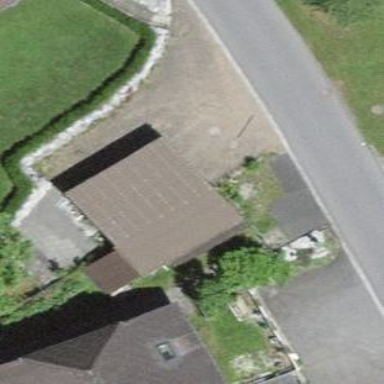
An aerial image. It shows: View of roof of building.